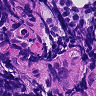
Metastatic tissue present: no